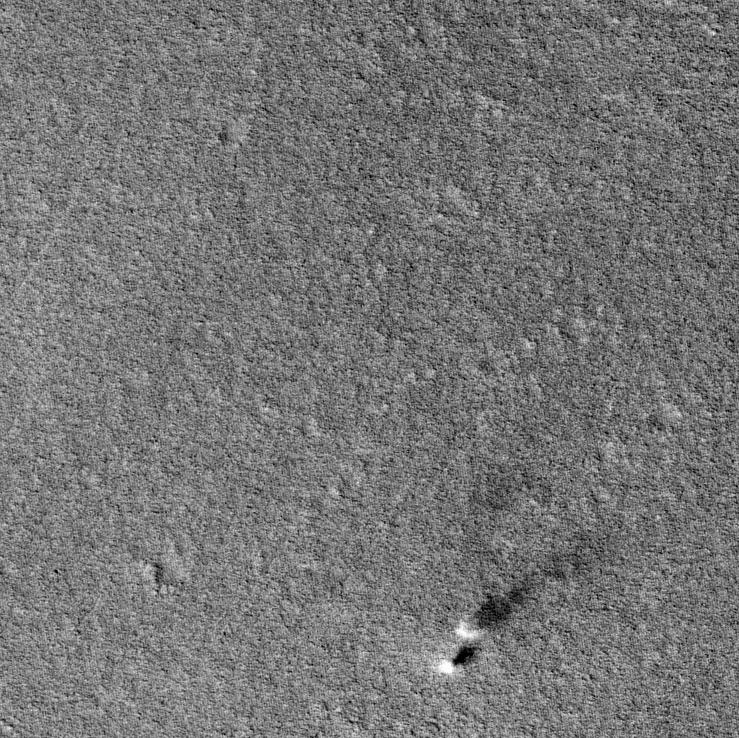
Label: dustdevil, dustdevil